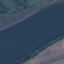
Land use / land cover: River